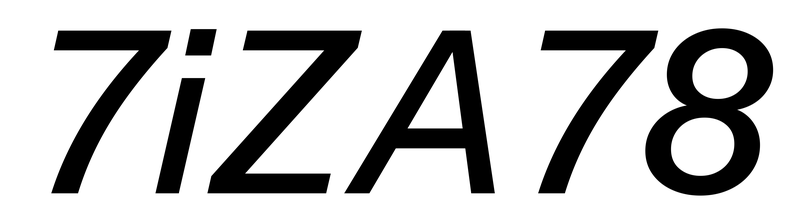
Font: InstrumentSans-Italic_Medium_Italic